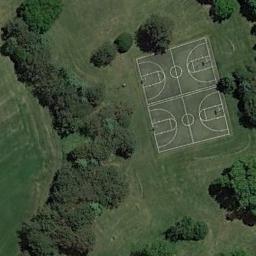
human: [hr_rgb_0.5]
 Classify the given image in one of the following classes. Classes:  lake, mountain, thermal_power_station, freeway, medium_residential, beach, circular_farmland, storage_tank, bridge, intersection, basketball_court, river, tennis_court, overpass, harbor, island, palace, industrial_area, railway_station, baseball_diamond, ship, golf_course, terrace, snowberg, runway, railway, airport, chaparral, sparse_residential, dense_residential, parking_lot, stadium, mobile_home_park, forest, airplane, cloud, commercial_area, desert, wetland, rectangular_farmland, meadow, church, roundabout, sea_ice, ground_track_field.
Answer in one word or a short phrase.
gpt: basketball_court